Question: I'm trying to get an image but i get the error Parameter not valid with the following code.
'''
if (File.Exists(MapPath(tempFolderPathAlt + "ExtractedFiles\\" + boxPath + "\\" + ArrayNode[i].TagValue)))
{
using (Bitmap image = new Bitmap(MapPath(tempFolderPathAlt + "ExtractedFiles\\" + boxPath + "\\" + ArrayNode[i].TagValue)))
{
//other code
}
}
'''
The inner exception is null.

The Path after this is mapped is:
> \C:\Users\Shaun\Documents\FormValue\ExtractedFiles\Box1e84b34a-522b-492e-919f-1334ee5845ff\ca4ac72a-9ca2-4a28-b4a4-a6031b734567.png
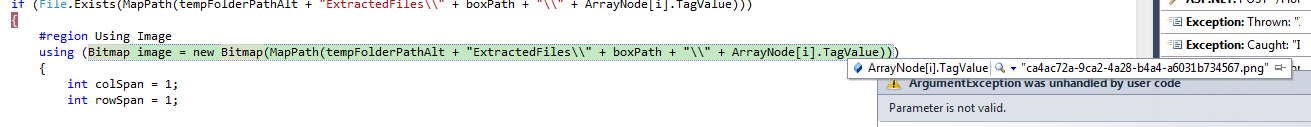
Answer: Getting an Invalid Parameter Exception for a new 'Bitmap(String)', where the file exists generally means that the file content is invalid and can't be parsed by any of the image type handlers.
One of the most common reasons for this is that the underlying file is of '0' size.